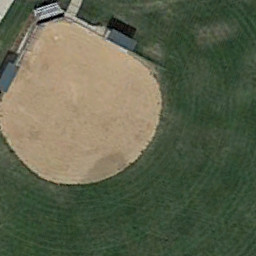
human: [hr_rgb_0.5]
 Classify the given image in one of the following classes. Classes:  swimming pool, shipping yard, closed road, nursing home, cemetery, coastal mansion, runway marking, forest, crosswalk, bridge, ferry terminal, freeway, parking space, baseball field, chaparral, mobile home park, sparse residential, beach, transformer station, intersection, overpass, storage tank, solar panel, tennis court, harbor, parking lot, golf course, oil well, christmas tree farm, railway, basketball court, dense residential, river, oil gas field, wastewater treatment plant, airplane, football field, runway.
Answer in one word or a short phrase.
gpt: baseball field